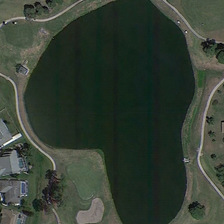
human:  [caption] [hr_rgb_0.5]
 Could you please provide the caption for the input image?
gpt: some houses with dull gray roof and arc long road in it .

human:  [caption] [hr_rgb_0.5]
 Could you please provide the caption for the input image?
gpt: a pond in the middle while with lawn and plants surrounded .

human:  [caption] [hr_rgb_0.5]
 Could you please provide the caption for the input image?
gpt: is a irregular heart_shaped pond with bottle green water in the middle .

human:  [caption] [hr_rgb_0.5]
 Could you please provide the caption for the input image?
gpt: a bottle green pond with many spring green lawn surrounded .

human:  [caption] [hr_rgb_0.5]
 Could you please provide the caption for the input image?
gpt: an almost heart-shaped pond surrounded by green meadows is near several green trees and buildings .